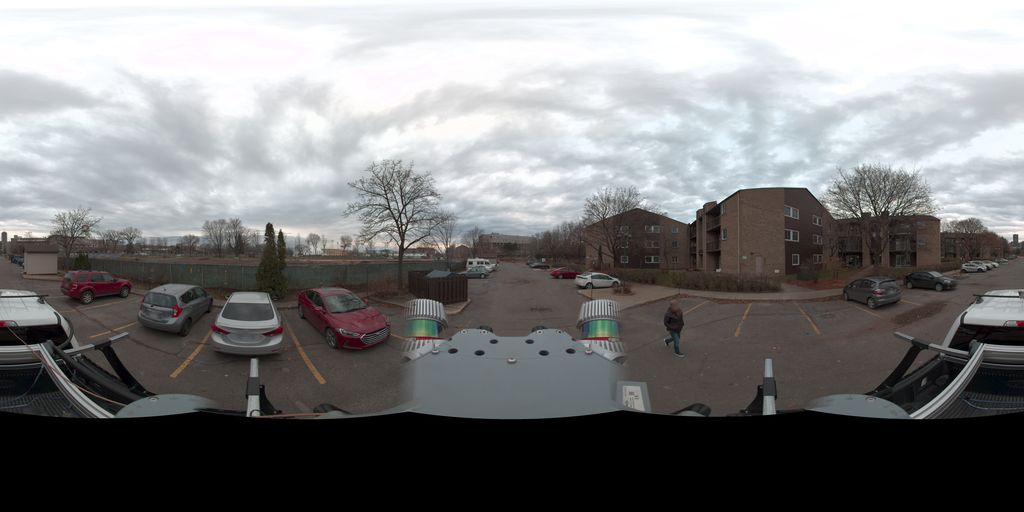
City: quebec_city